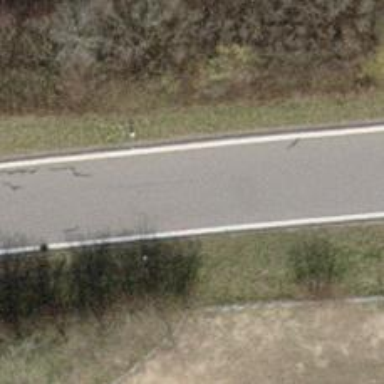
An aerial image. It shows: Trunk link highway.